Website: lowes
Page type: review-order
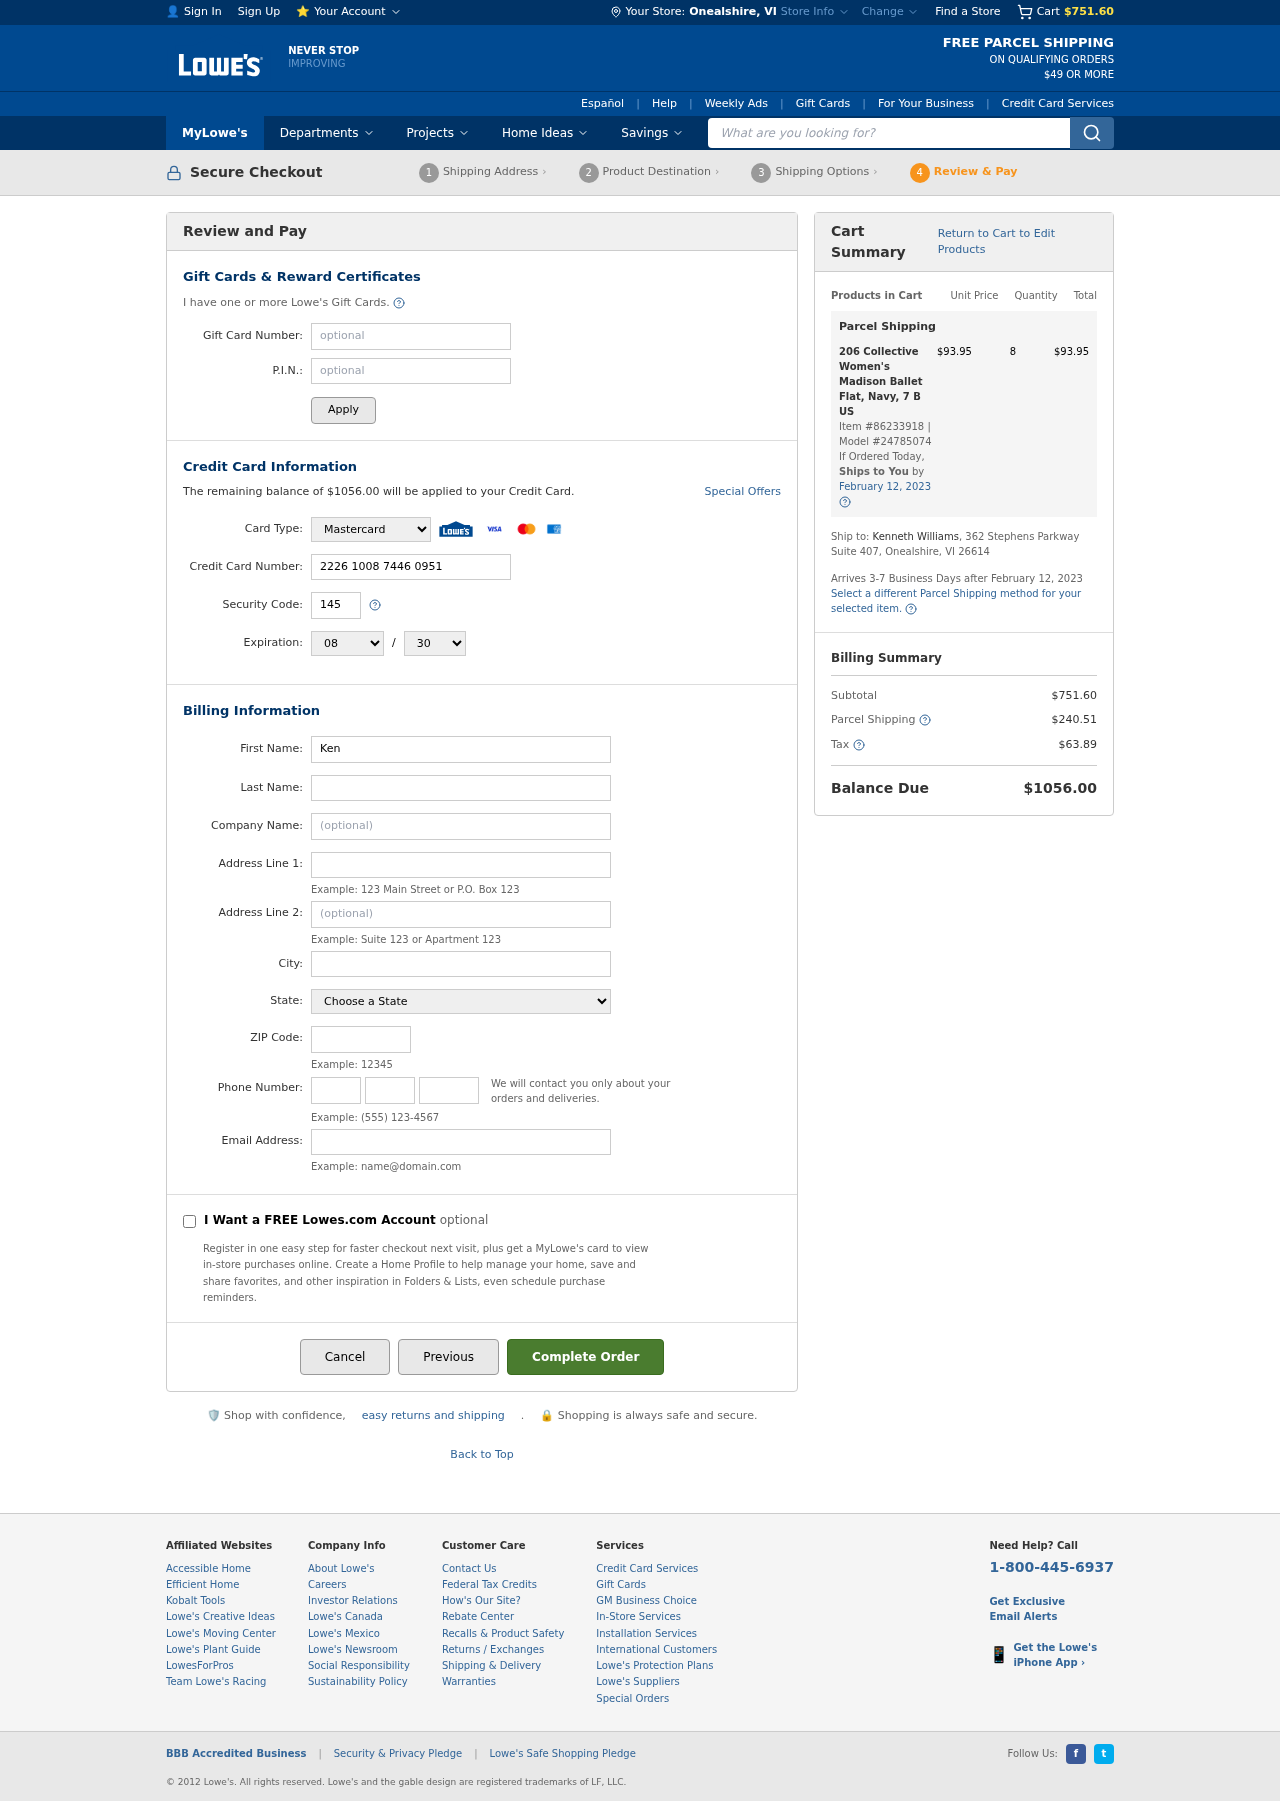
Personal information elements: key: PII_CARD_CVV
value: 145
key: PII_CARD_EXPIRY_MONTH
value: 08
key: PII_CARD_EXPIRY_YEAR
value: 30
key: PII_CARD_NUMBER
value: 2226 1008 7446 0951
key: PII_CARD_TYPE
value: Mastercard
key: PII_CITY
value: Onealshire
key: PII_CITY_STATE
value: Onealshire, VI
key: PII_COMPANY
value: Adams Group
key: PII_EMAIL
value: kennethwilliams@gmail.com
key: PII_FIRSTNAME
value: Kenneth
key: PII_LASTNAME
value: Williams
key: PII_PHONE_AREA
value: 528
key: PII_PHONE_PREFIX
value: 664
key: PII_PHONE_SUFFIX
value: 2967
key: PII_POSTCODE
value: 26614
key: PII_STATE
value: VI
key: PII_STREET
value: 362 Stephens Parkway Suite 407
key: PII_STREET2
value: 362 Stephens Parkway Suite 407
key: PII_FULLNAME2
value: Kenneth Williams
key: PII_STATE_ABBR
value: VI
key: PII_POSTCODE_FULL
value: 26614
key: PII_CITY_STATE_ZIP
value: Onealshire, VI 26614
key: PII_POSTCODE_NUMERIC
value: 26614
Product elements: key: PRODUCT1_NAME
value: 206 Collective Women's Madison Ballet Flat, Navy, 7 B US
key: PRODUCT1_PRICE
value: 93.95
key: PRODUCT1_QUANTITY
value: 8
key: PRODUCT1_ITEM_NUMBER
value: Item #86233918
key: PRODUCT1_MODEL_NUMBER
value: Model #24785074
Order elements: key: ORDER_SUBTOTAL
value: $751.60
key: ORDER_BALANCE_DUE
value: $1056.00
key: ORDER_SHIPPING_DATE
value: February 12, 2023
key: ORDER_ITEM_TOTAL
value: $93.95
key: ORDER_SHIPPING_DATE2
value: February 12, 2023
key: ORDER_SHIPPING_COST
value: $240.51
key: ORDER_TAX
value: $63.89
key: ORDER_TOTAL
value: $1056.00
Search elements: key: HEADER_SEARCH
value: What are you looking for?